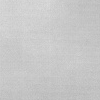
Atmospheric dust classification: dusty